Interaction volume radius: 5 \u00c5
Interaction volume height: 45 \u00c5
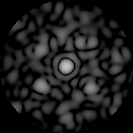
Disorder parameter: 0.6204